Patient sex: M
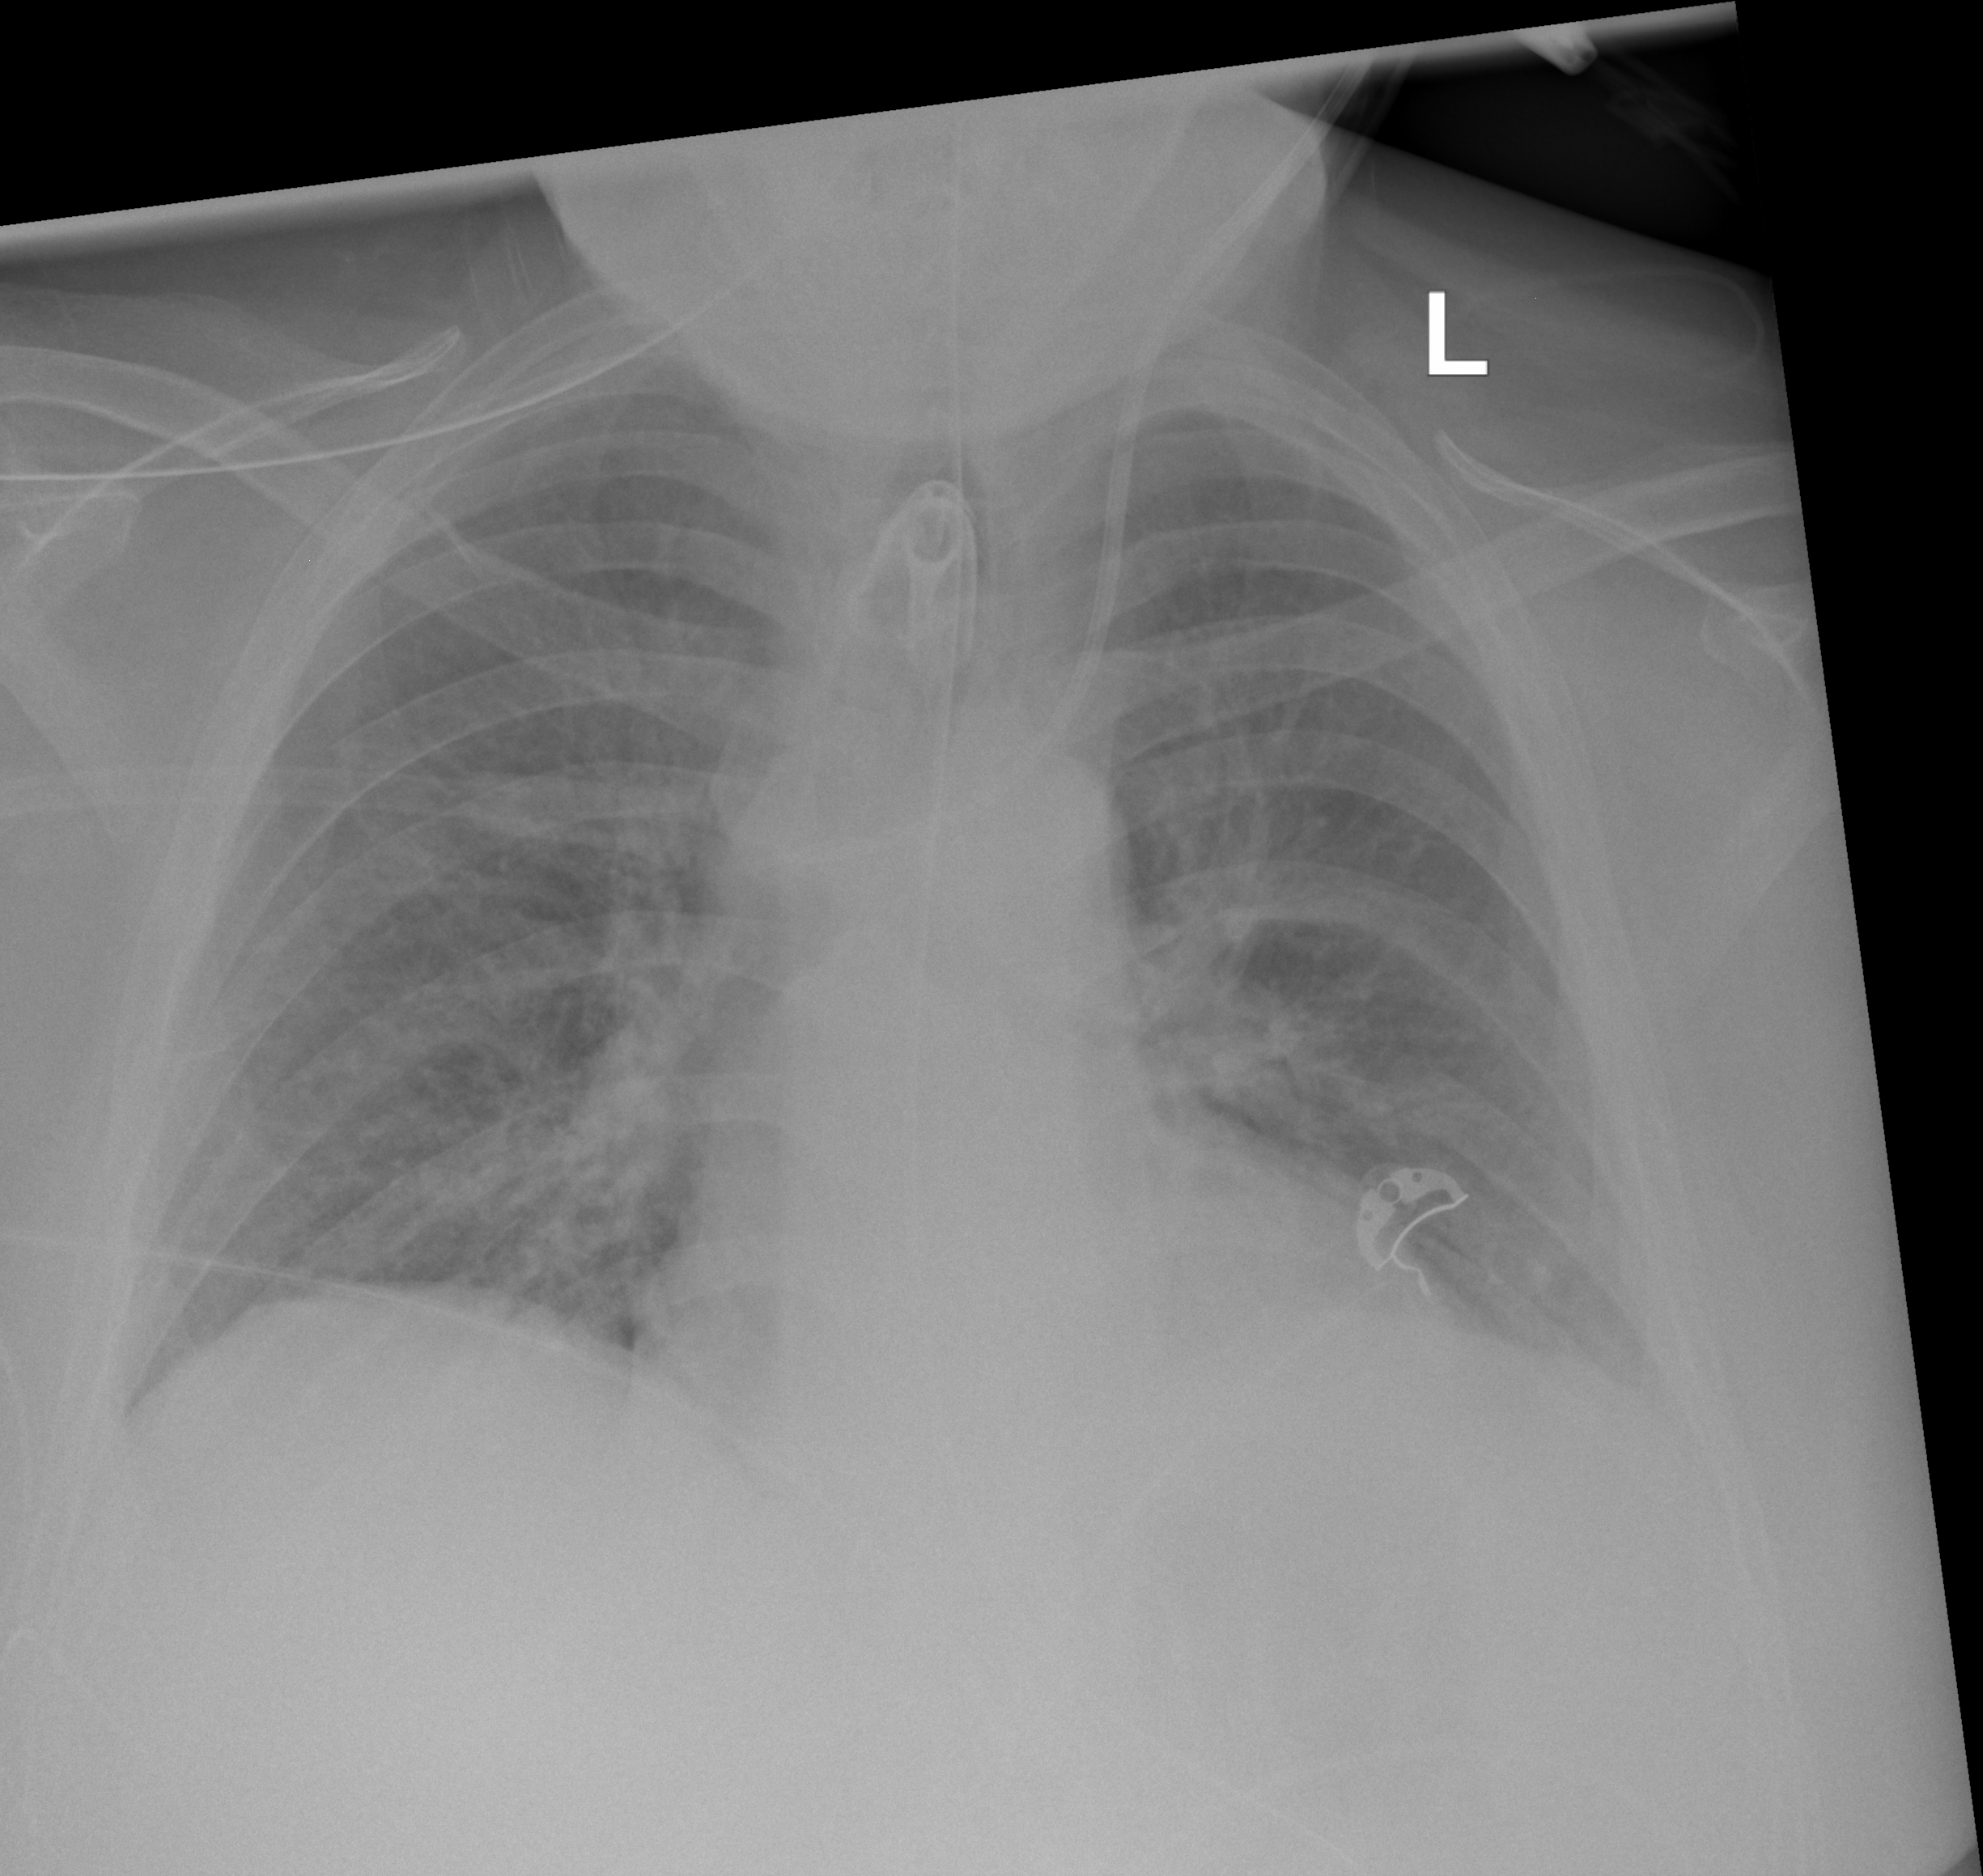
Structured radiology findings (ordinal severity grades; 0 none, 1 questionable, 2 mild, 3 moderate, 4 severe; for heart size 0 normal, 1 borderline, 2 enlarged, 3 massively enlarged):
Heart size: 1
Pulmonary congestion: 2
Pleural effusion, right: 0
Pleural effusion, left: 2
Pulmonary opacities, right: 2
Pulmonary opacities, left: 2
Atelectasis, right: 2
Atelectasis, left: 2